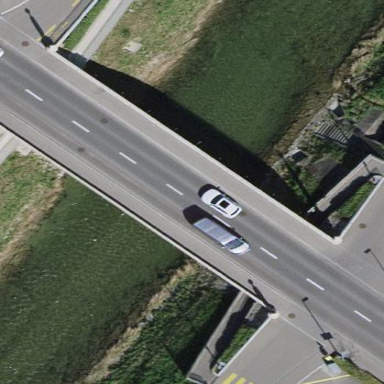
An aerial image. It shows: Architectural bridge with arched structure.